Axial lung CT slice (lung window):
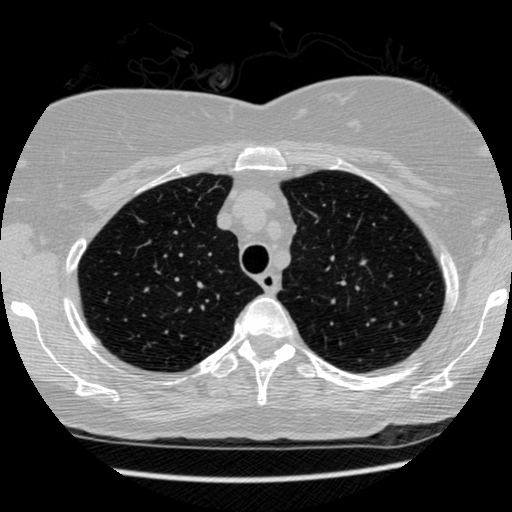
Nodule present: no